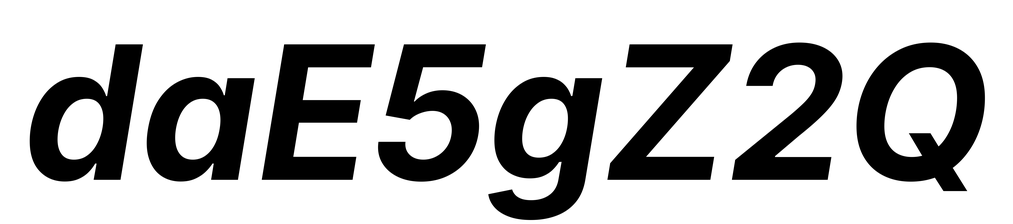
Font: Inter-Italic_Bold_Italic